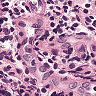
Metastatic tissue present: no